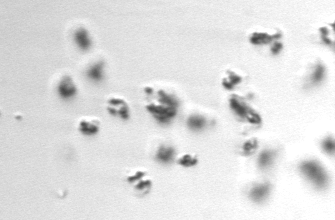
Label: Phaeocystis